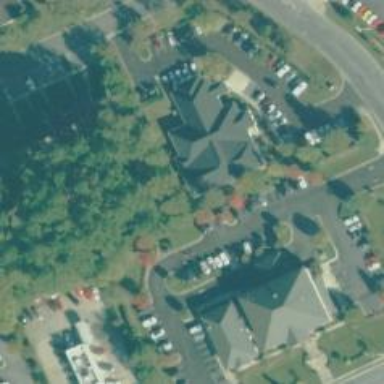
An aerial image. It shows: Healthcare clinic.